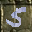
Label: 5